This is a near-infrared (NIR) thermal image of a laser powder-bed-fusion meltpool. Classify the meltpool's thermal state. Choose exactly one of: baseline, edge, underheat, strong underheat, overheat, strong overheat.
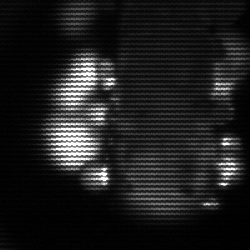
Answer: strong underheat